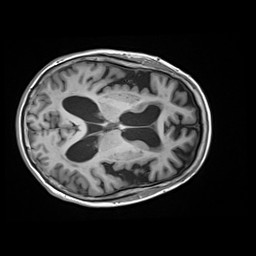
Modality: T1w
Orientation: axial
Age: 68
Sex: female
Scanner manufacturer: siemens
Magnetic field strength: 3 T
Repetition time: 2.2 s
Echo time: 0.00245 s